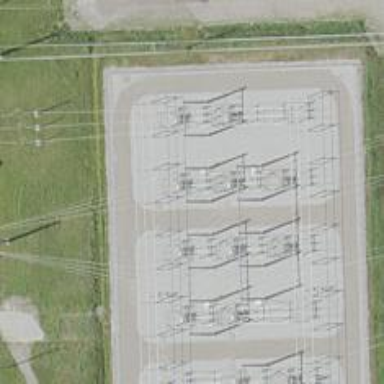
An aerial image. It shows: Switch for power supply.